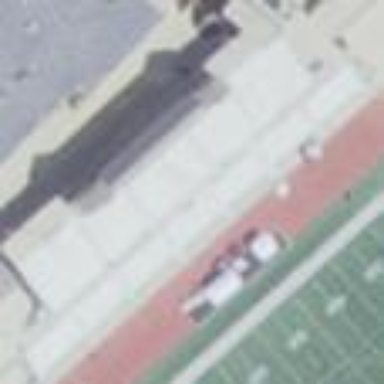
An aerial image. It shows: Building with bleachers on leisure land.